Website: crate-barrel
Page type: newsletter-management
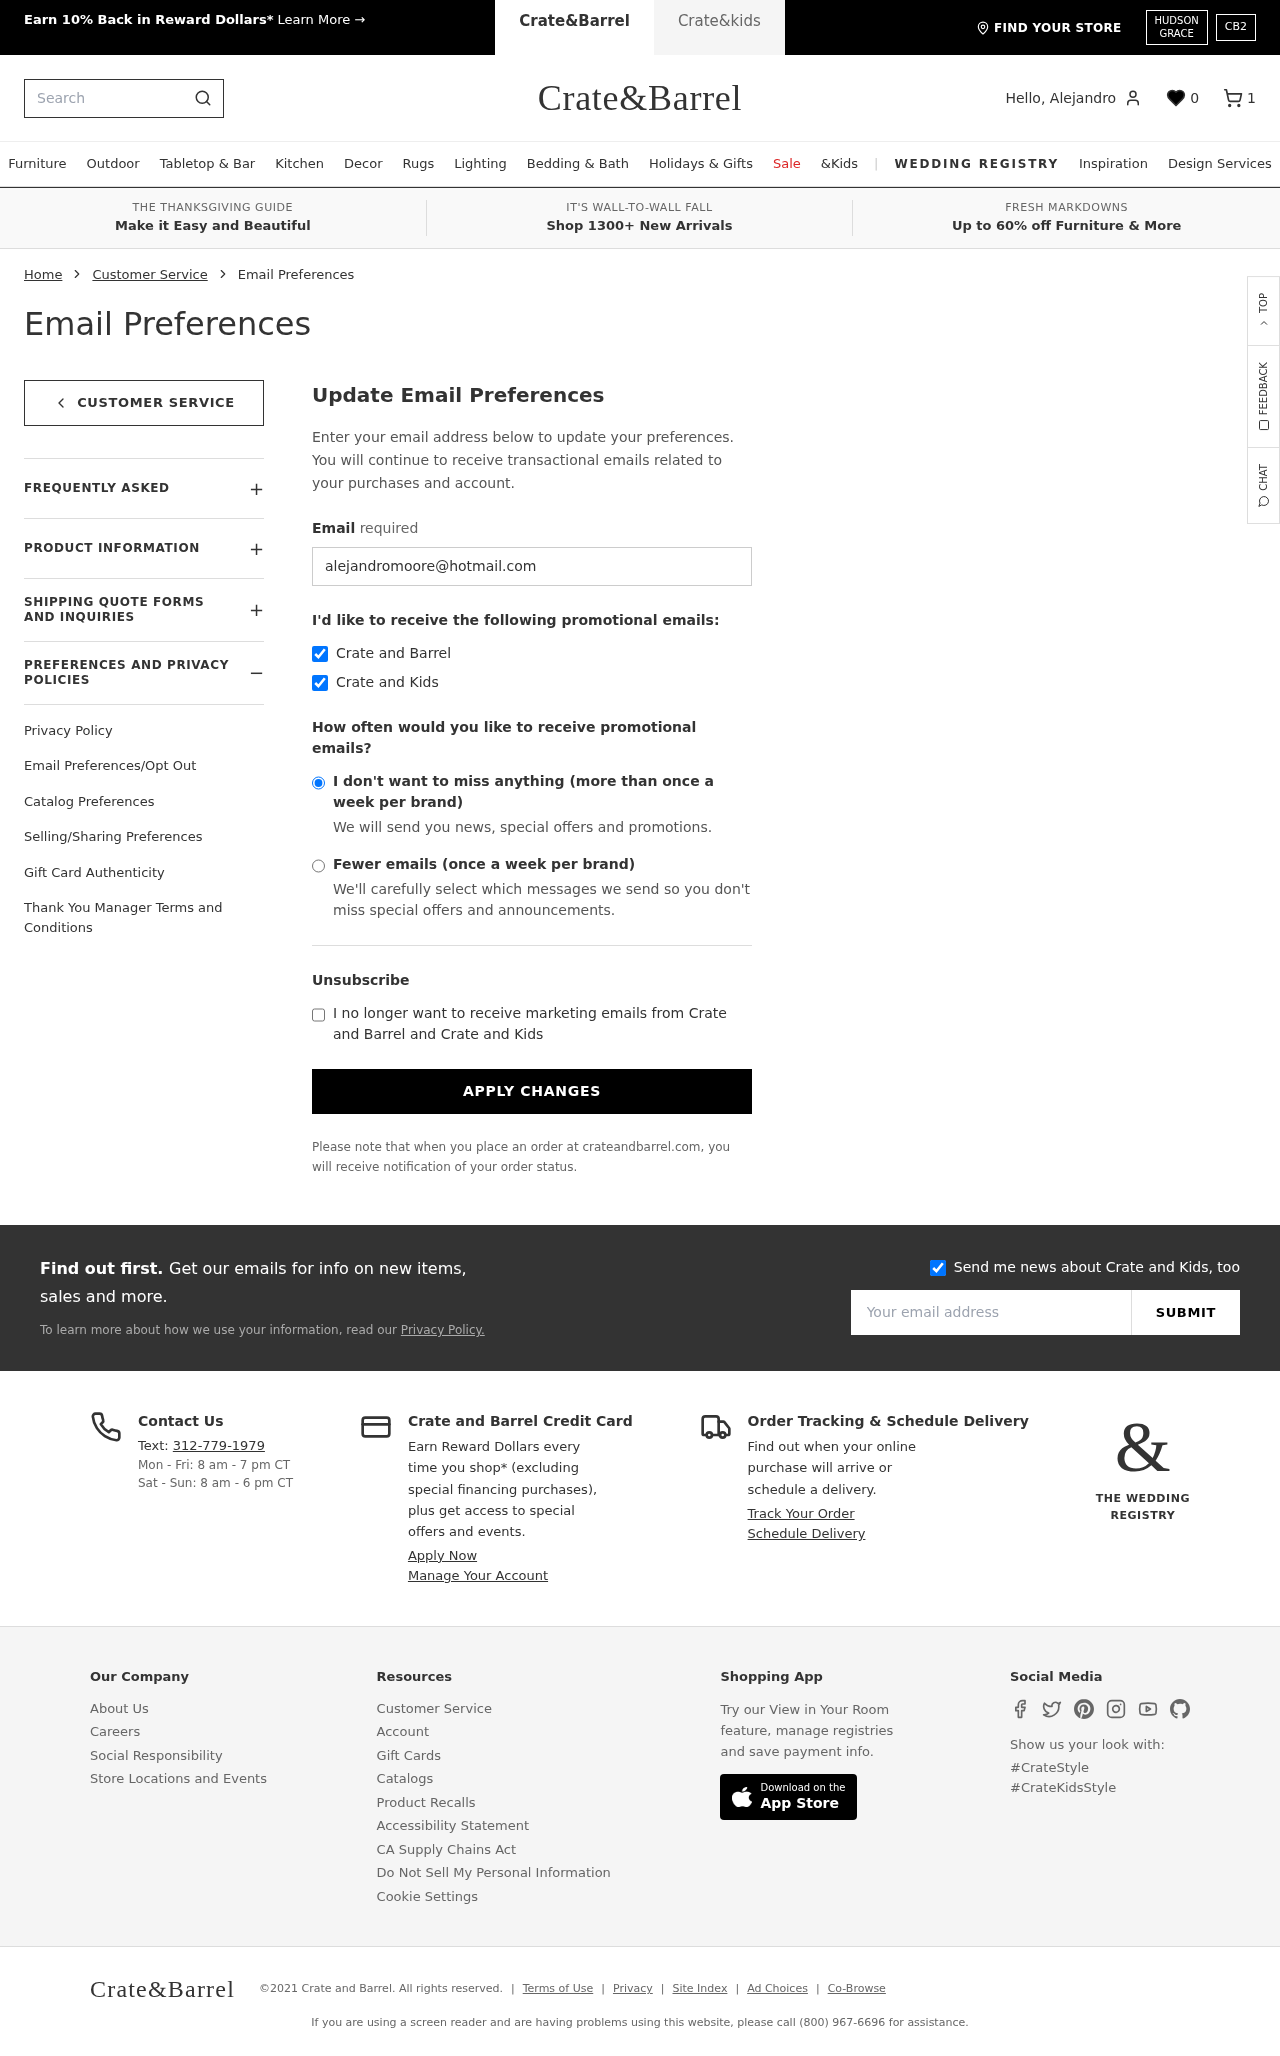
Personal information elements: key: PII_EMAIL
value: alejandromoore@hotmail.com
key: PII_FIRSTNAME
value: Alejandro
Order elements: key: ORDER_NUM_ITEMS
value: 1
Search elements: key: HEADER_SEARCH
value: Search
Other elements: key: FAVORITES_COUNT
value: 0